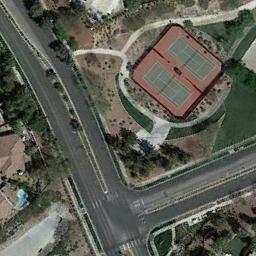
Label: tennis_court